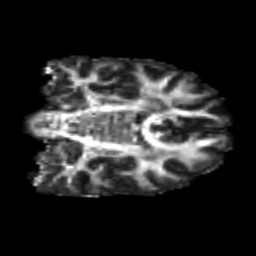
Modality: FA
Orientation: coronal
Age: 22
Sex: female
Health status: healthy
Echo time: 0.074 s